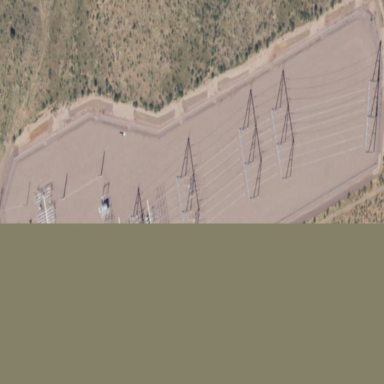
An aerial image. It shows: Industrial area with substation surrounded by wall.